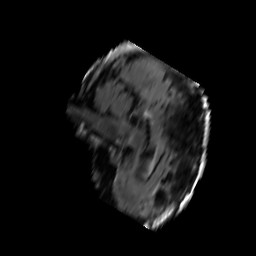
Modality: FLAIR
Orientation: sagittal
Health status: ill
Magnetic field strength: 3 T